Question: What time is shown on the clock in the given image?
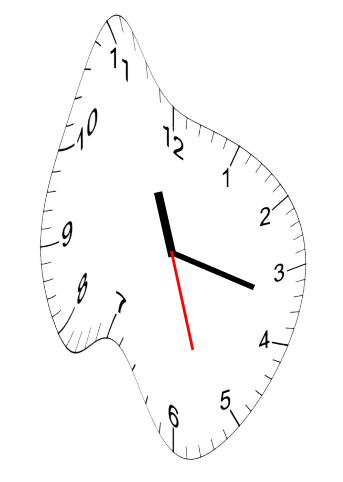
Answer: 11:17:27